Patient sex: M
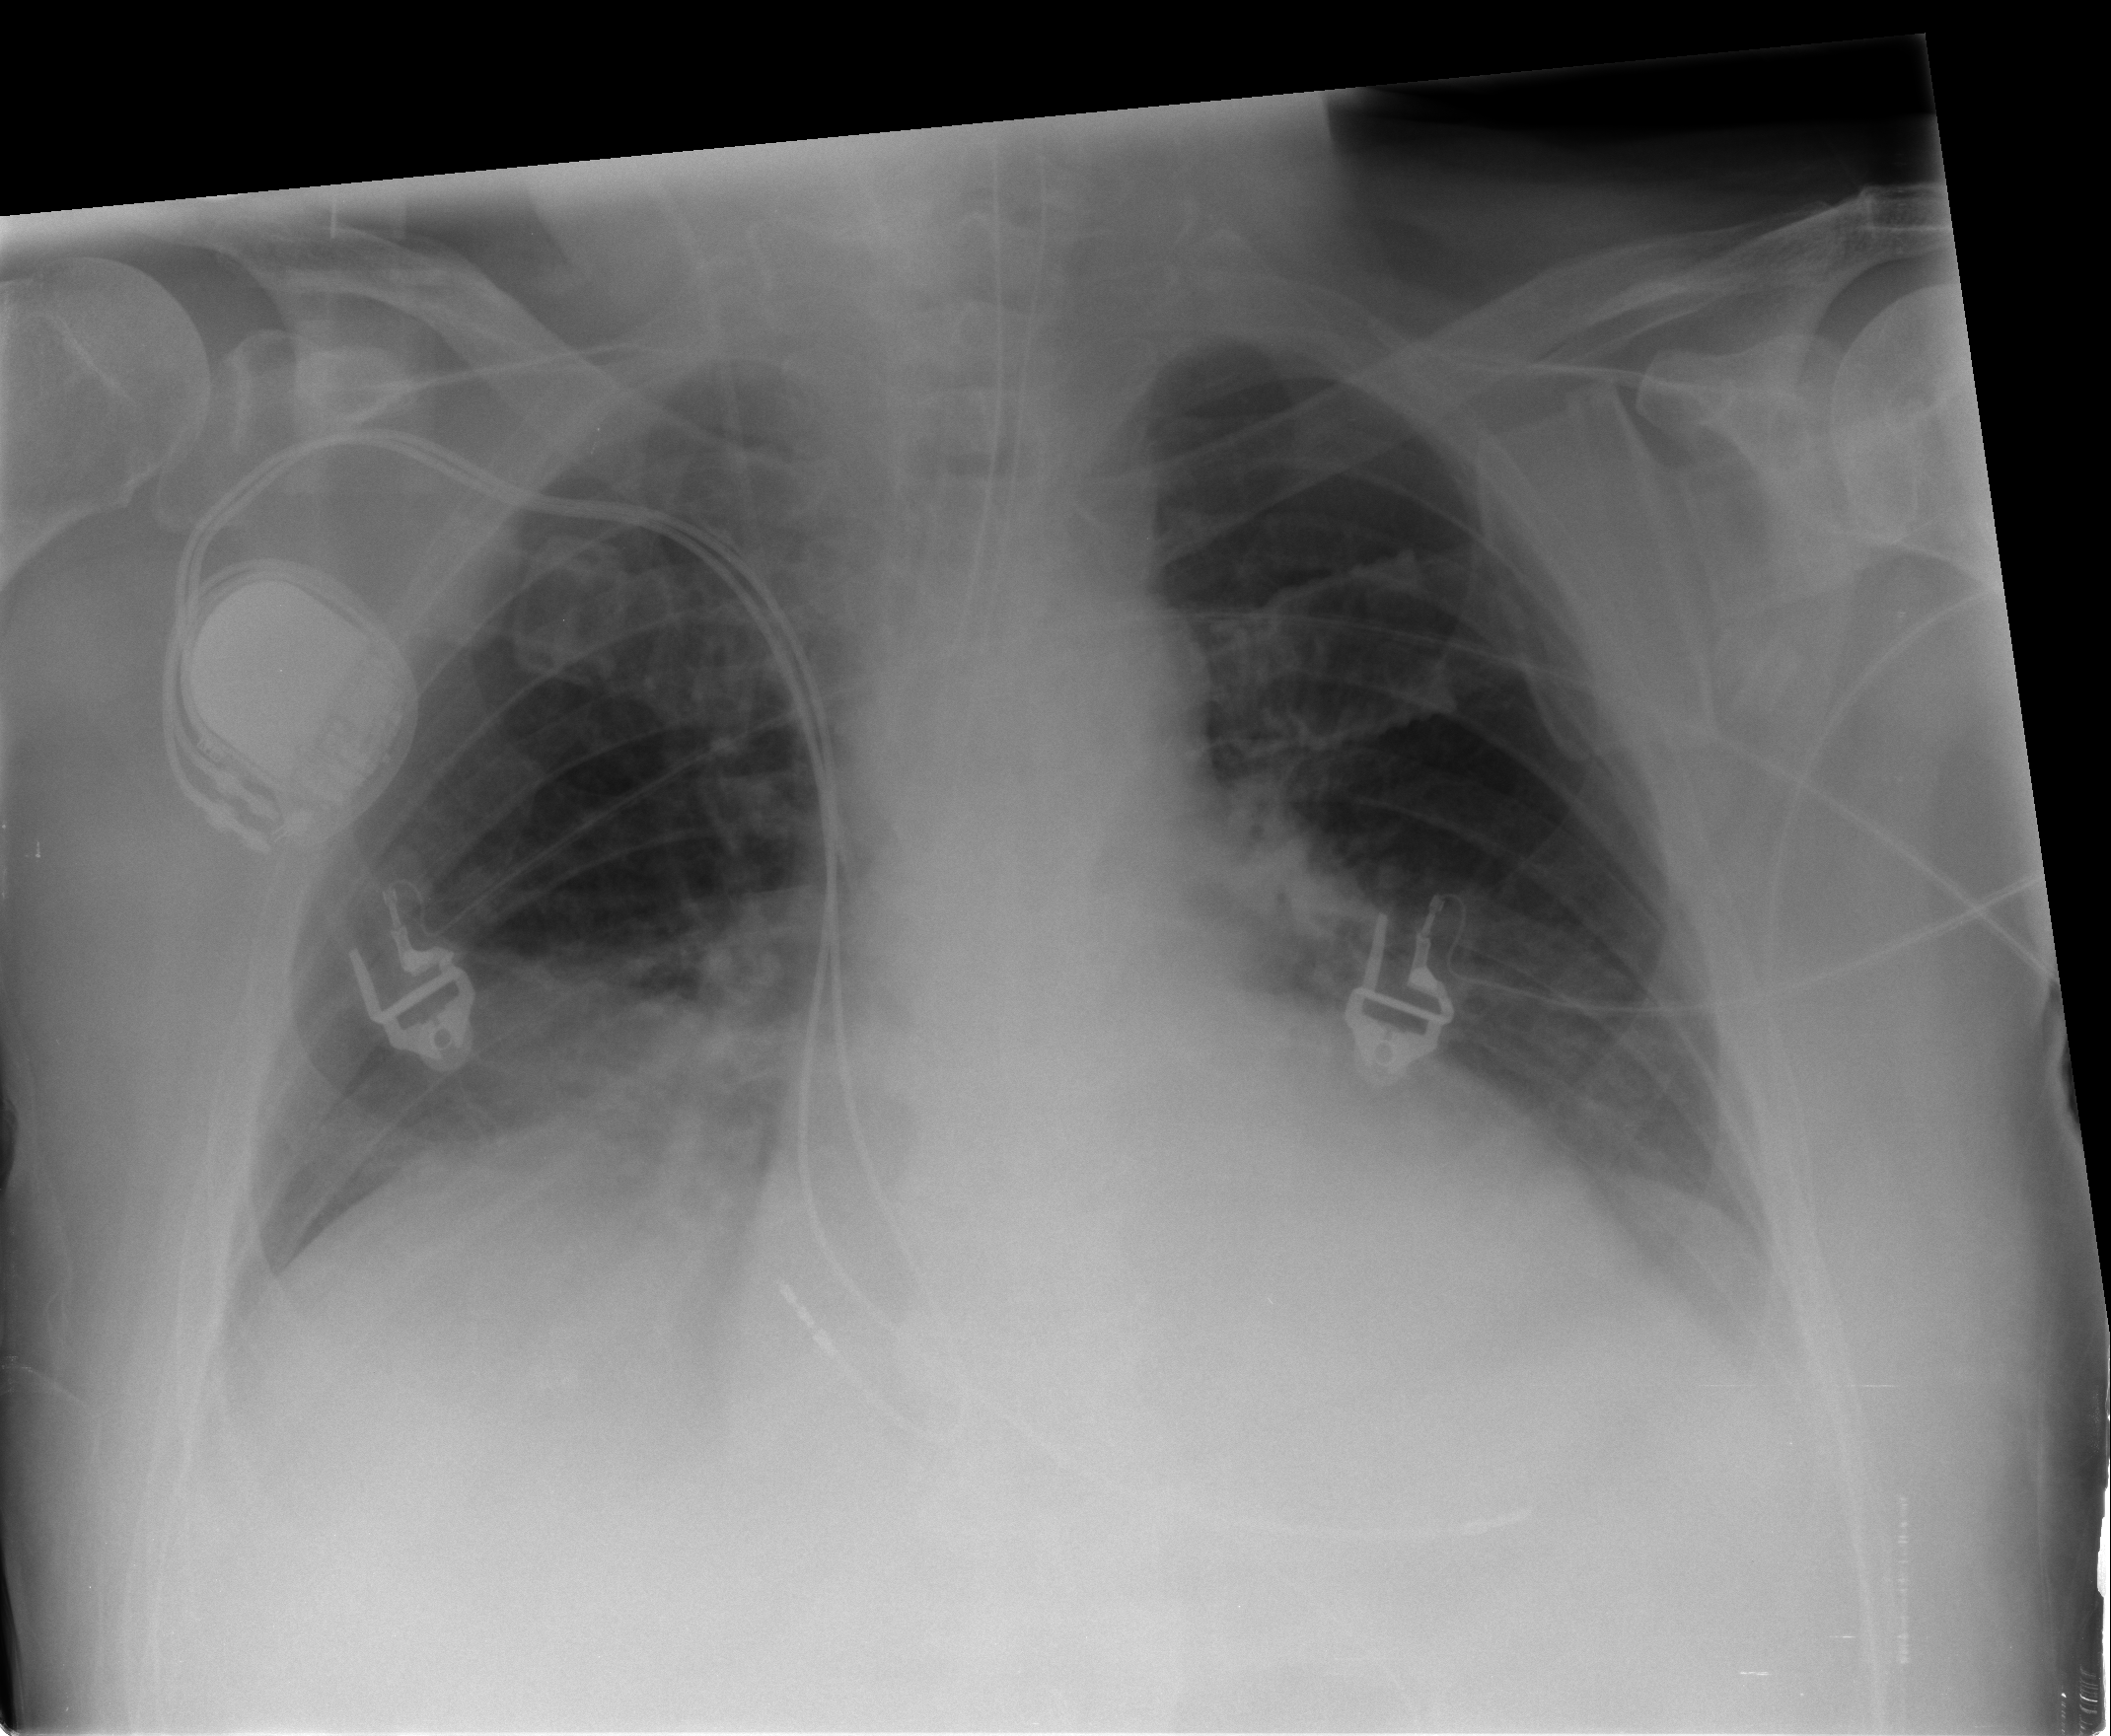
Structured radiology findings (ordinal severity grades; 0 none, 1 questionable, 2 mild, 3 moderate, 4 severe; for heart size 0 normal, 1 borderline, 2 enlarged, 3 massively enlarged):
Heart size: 1
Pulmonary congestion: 1
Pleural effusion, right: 1
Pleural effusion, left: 0
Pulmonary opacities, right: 0
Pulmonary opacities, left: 0
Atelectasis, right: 2
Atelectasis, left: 2